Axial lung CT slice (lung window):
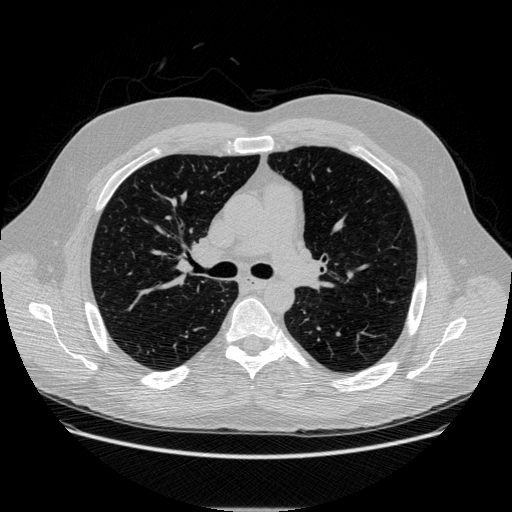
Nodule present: no